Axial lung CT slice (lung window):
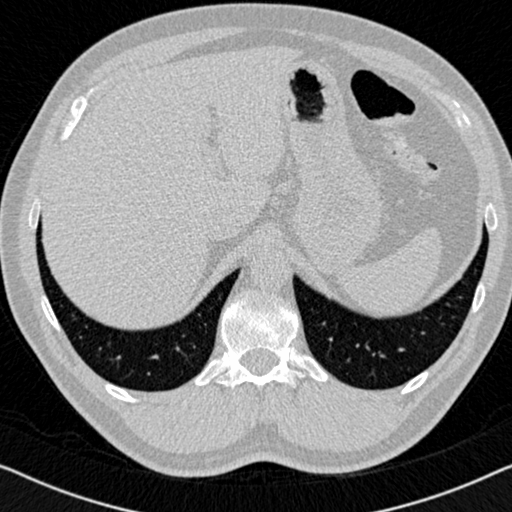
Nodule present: no